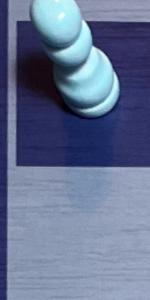
Label: Empty